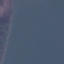
Label: SeaLake